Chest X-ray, PA view. Patient: 60 years old, sex F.
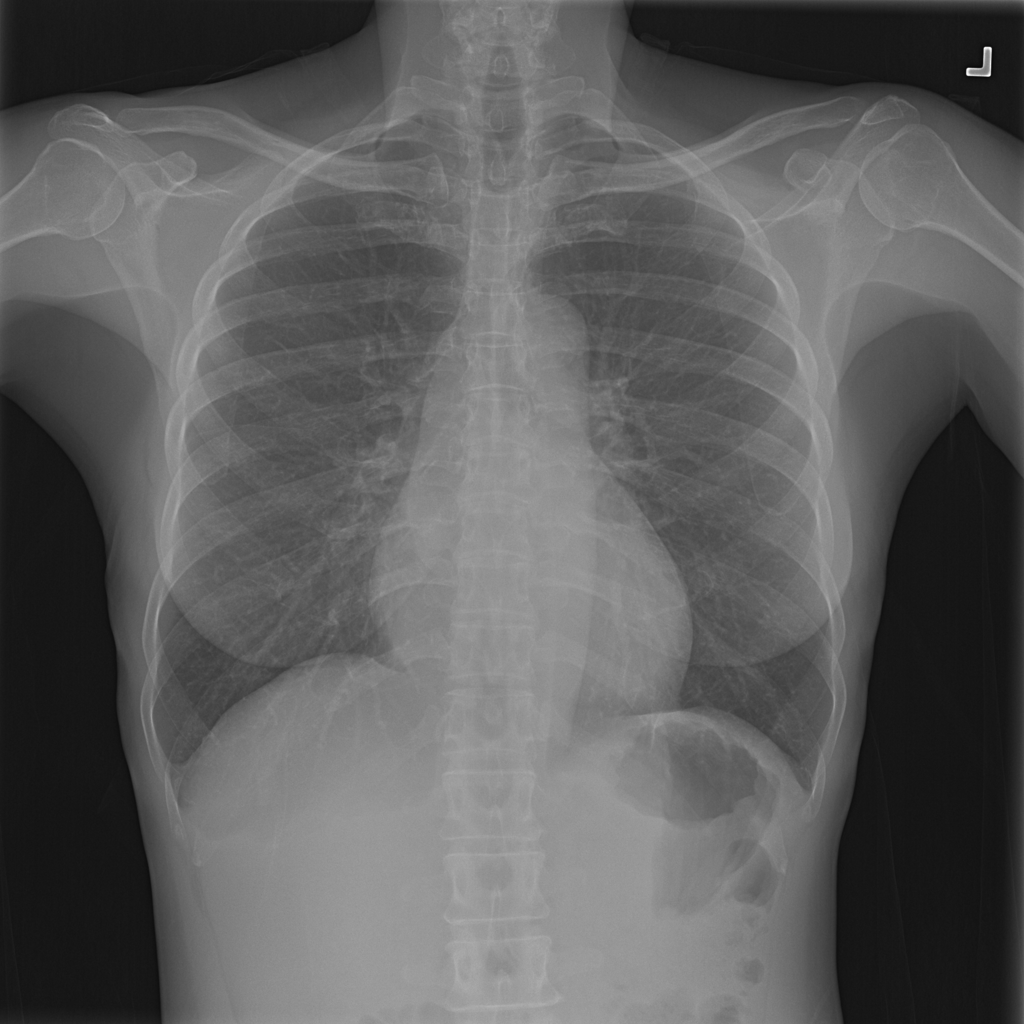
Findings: Atelectasis, Fibrosis